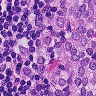
Metastatic tissue present: yes